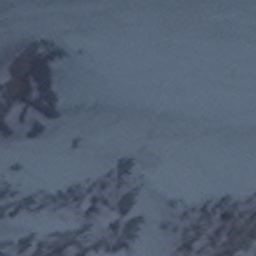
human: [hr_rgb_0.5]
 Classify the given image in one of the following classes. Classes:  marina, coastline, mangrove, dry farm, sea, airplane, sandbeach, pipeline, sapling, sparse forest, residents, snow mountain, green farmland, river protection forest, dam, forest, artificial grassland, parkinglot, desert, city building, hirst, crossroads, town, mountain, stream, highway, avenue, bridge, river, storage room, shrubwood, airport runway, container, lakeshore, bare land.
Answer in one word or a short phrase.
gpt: snow mountain